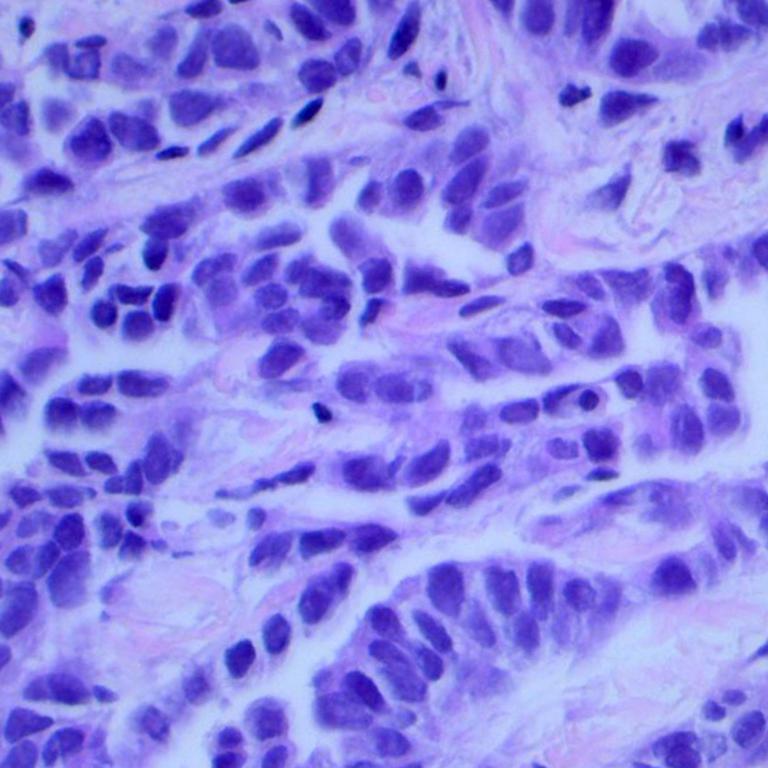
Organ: lung
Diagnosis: adenocarcinomas